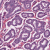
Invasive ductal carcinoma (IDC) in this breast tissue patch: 1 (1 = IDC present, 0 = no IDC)